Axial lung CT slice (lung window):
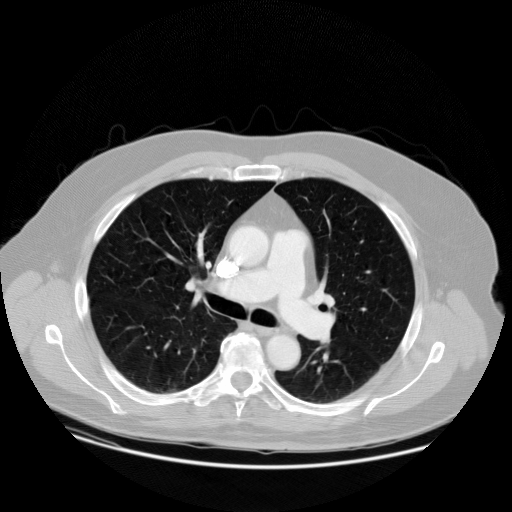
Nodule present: no